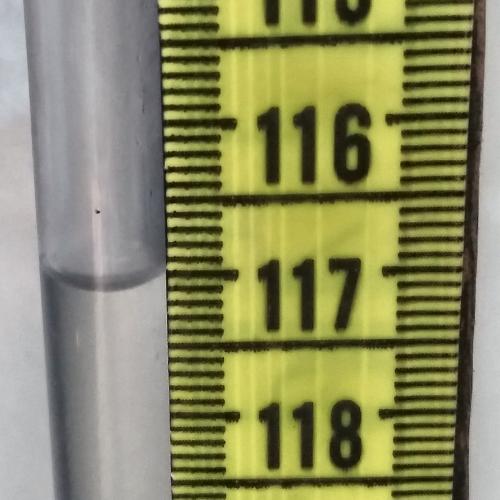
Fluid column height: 117.0 cm